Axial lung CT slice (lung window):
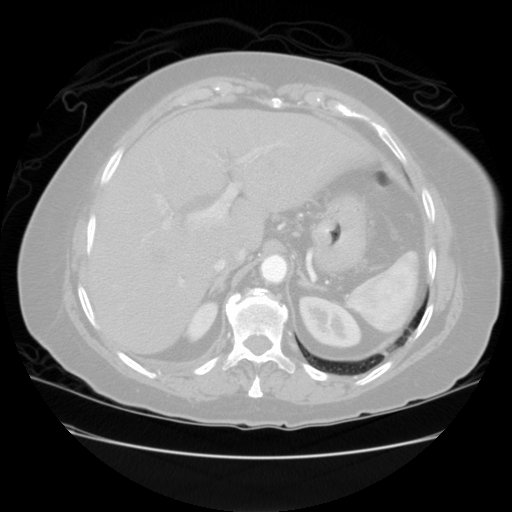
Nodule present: no